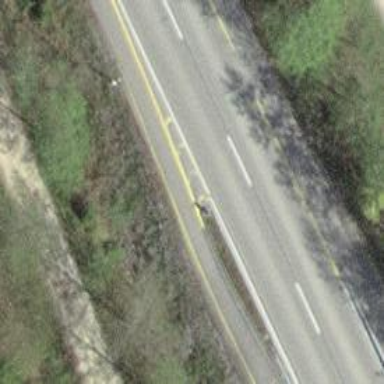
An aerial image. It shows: Tertiary road with asphalt surface.